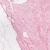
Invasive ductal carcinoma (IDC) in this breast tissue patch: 0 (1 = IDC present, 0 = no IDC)